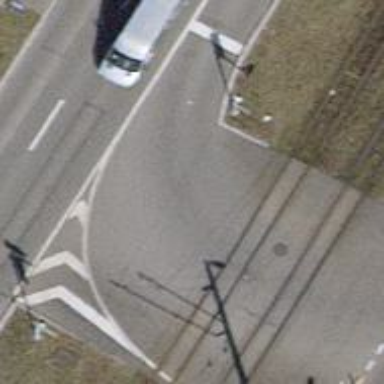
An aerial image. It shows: Road with traffic signals.